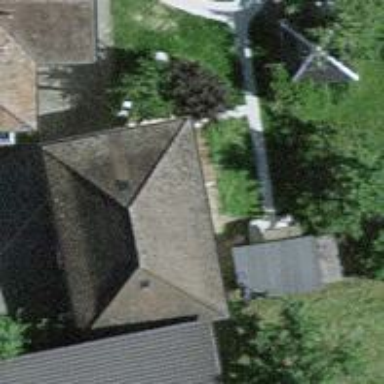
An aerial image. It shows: Garage.